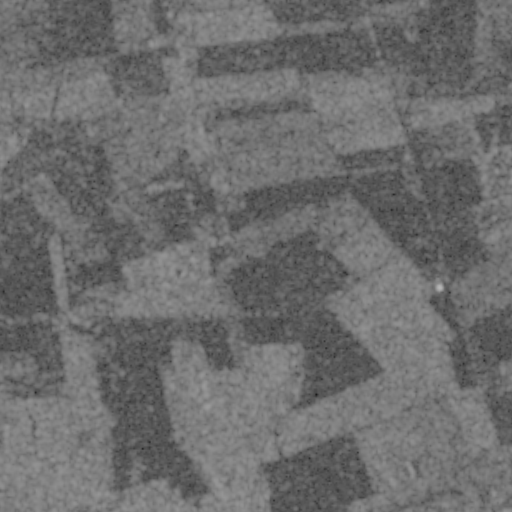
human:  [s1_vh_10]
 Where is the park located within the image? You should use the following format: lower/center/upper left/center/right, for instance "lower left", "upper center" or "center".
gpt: The park is located in the upper right of the image.
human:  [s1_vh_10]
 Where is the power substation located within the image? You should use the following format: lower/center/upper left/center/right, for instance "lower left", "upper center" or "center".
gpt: The power substation is located in the center right of the image.
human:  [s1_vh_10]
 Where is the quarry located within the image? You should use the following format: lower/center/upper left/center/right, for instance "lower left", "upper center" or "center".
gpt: The quarry is located in the lower left of the image.
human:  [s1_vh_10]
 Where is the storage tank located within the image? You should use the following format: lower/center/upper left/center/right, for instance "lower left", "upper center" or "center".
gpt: The storage tank is located in the center right of the image.
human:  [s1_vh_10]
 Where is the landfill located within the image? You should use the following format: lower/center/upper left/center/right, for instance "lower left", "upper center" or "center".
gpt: There is no landfill in the image.

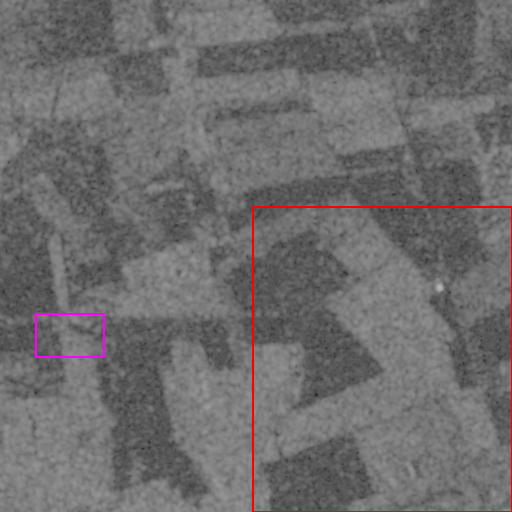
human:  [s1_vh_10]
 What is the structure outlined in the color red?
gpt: The structure outlined in red is a crop field.
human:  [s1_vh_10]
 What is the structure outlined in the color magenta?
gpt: The structure outlined in magenta is a quarry.
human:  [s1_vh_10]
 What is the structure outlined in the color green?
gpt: There is no green outline.